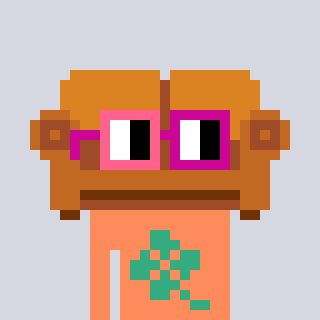
a pixel art character with square pink and red glasses, a couch-shaped head and a peachy-colored body on a cool background